Interaction volume radius: 5 \u00c5
Interaction volume height: 10 \u00c5
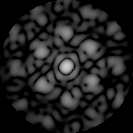
Disorder parameter: 0.4958